Field crop: maize
Growth stage: 2
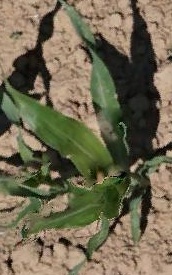
Species: maize